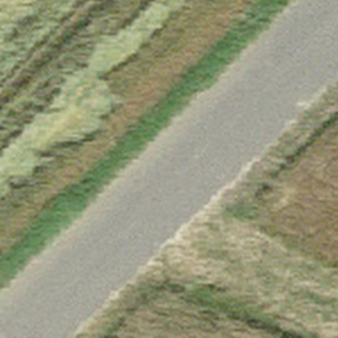
Label: other